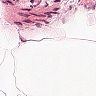
Metastatic tissue present: no